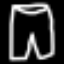
Label: pants